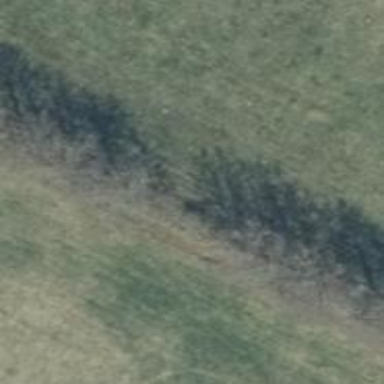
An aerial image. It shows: Row of deciduous broadleaved trees.